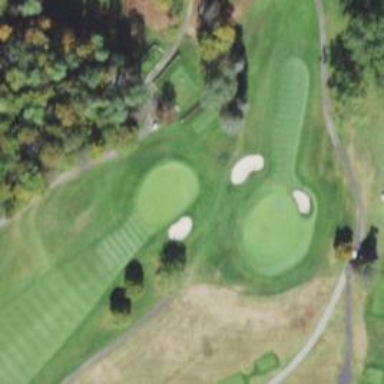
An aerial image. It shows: Golf tee.